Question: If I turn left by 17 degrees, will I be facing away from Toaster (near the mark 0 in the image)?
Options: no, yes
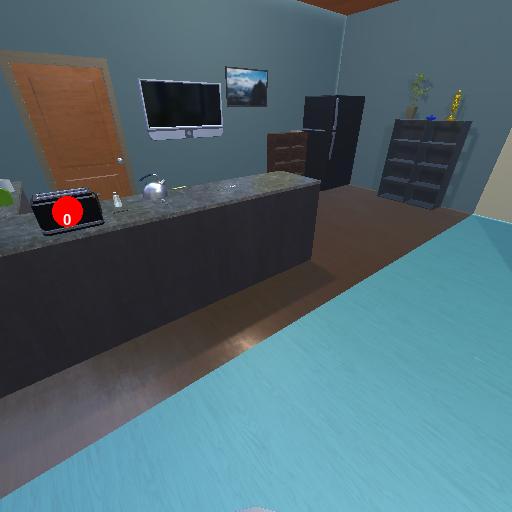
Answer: no